Field crop: tomato
Growth stage: 2
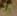
Species: solanum